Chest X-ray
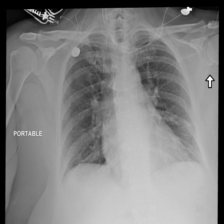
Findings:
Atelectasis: negative
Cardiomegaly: negative
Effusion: negative
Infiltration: negative
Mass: negative
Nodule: negative
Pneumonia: negative
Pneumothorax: negative
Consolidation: negative
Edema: negative
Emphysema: negative
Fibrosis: negative
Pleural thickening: negative
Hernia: negative